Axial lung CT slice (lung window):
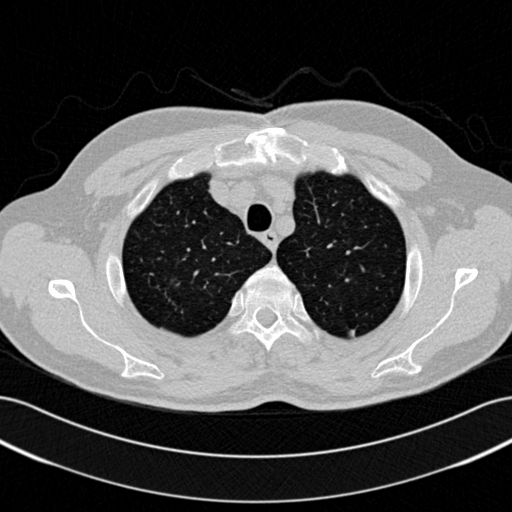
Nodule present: yes
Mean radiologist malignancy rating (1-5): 2.5